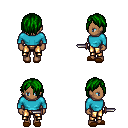
a pixel art fantasy rpg character, female body template, human, dark skin, teal long-sleeve shirt, gold greaves, green bangs hairstyle, brown slippers, dagger, four views (front, back, left, right), 2x2 character sprite sheet, small pixel art, hard edges, no anti-aliasing